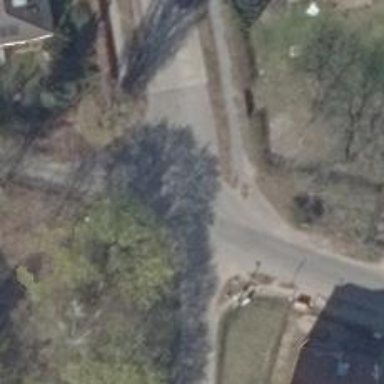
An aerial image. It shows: Residential road with concrete surface and separate sidewalk.